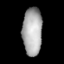
Tissue: lung
Cell type: Fibroblasts
Senescence score: 0.2016
Nuclear area (px): 911
Mean DAPI intensity: 171.432